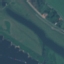
Label: River